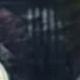
Vehicle type: Car